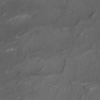
Label: not_dusty